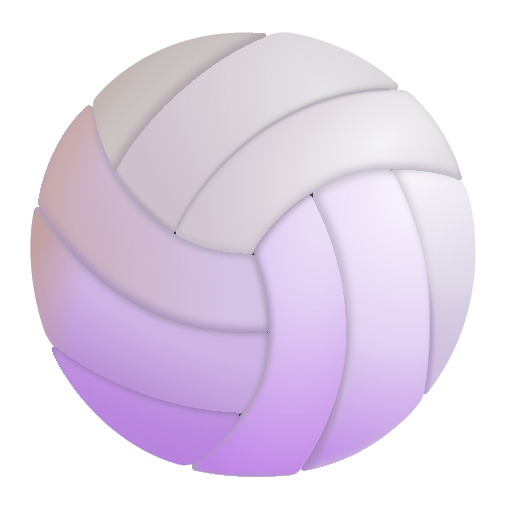
volleyball color